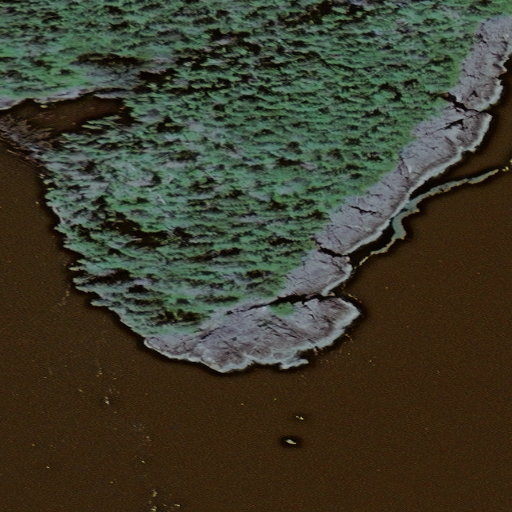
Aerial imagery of cape in Alaska named Patterson Point containing only unknown